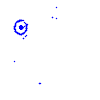
Particle: electron